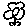
Label: flower